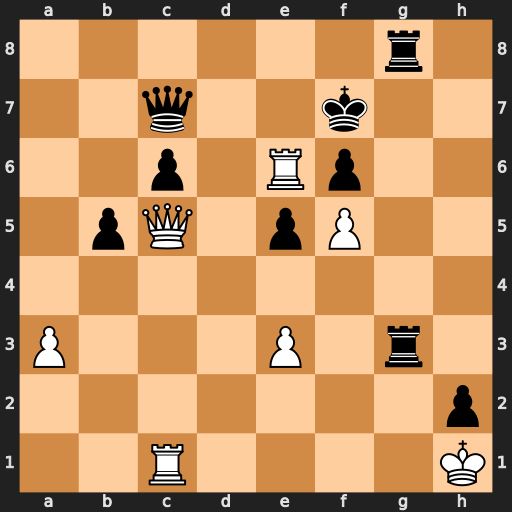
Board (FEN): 6r1/2q2k2/2p1Rp2/1pQ1pP2/8/P3P1r1/7p/2R4K
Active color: w
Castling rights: -
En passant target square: -
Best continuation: Rxc6 Rg1+ Kxh2 Qxc6 Qxc6 Rxc1 Qxc1